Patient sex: M
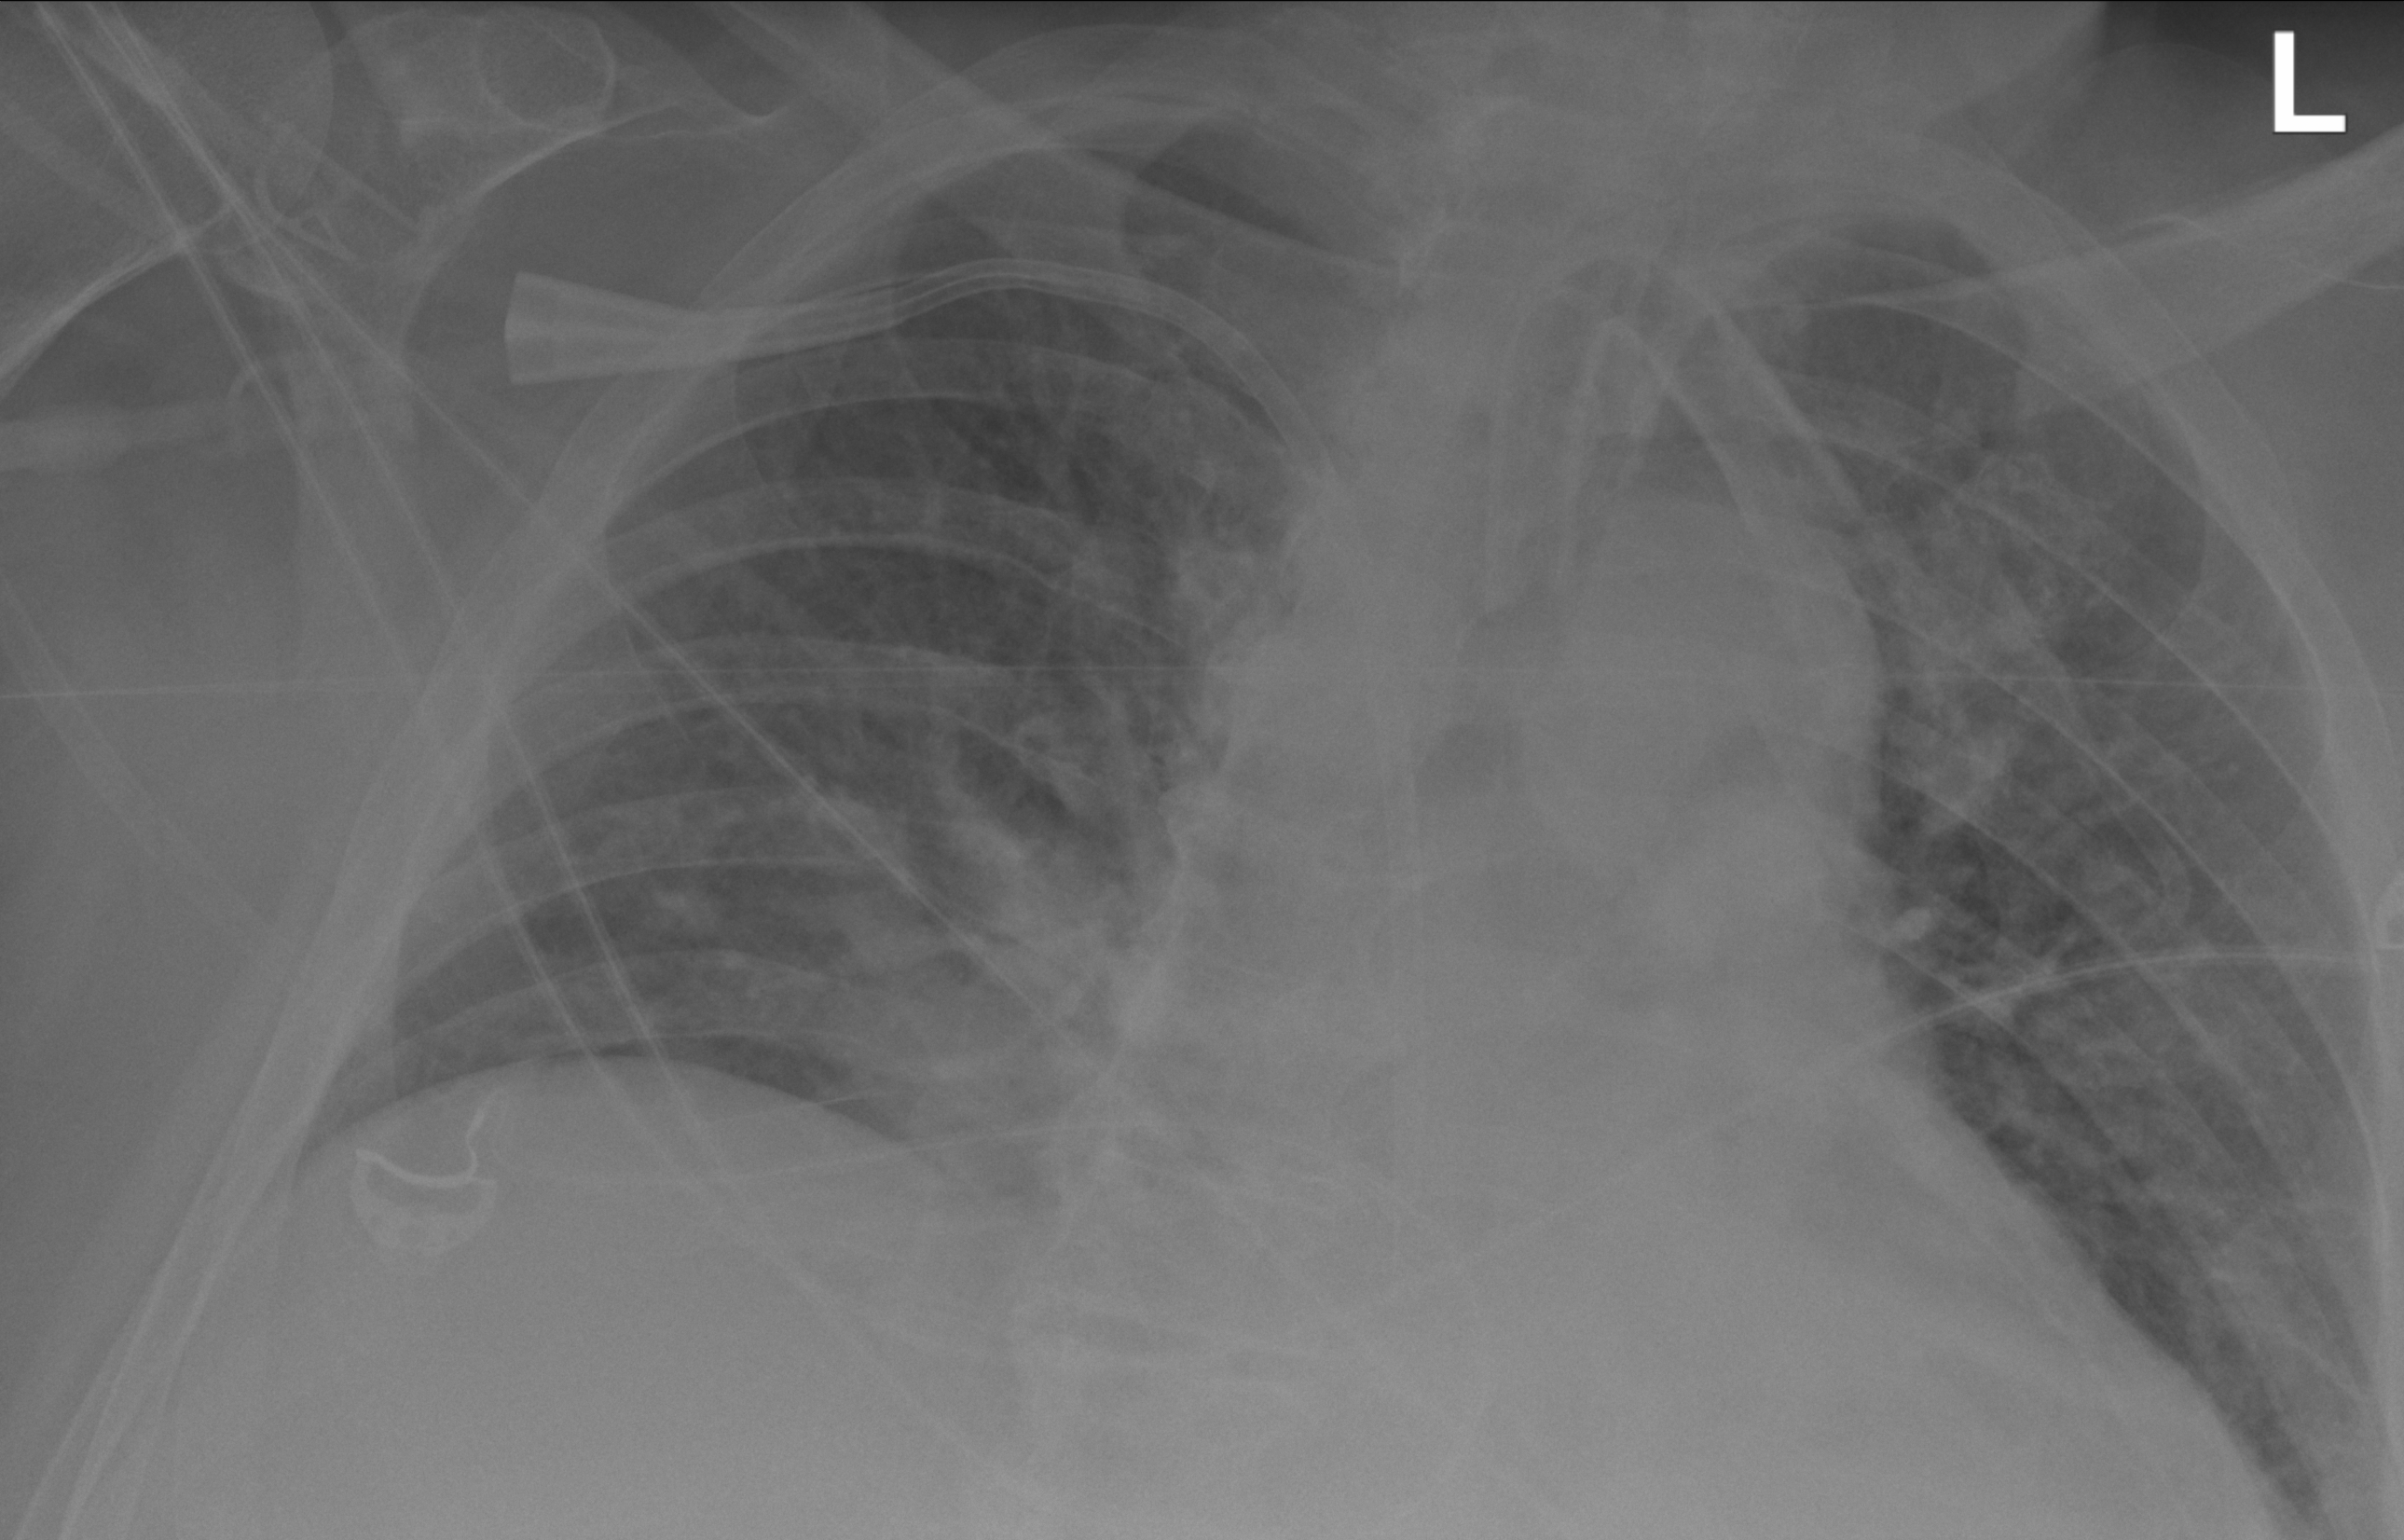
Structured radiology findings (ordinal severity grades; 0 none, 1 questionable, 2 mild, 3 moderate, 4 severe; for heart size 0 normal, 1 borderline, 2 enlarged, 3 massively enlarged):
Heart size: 2
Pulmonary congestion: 0
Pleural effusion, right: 0
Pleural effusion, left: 0
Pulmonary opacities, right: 2
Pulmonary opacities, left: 2
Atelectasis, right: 3
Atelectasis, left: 2